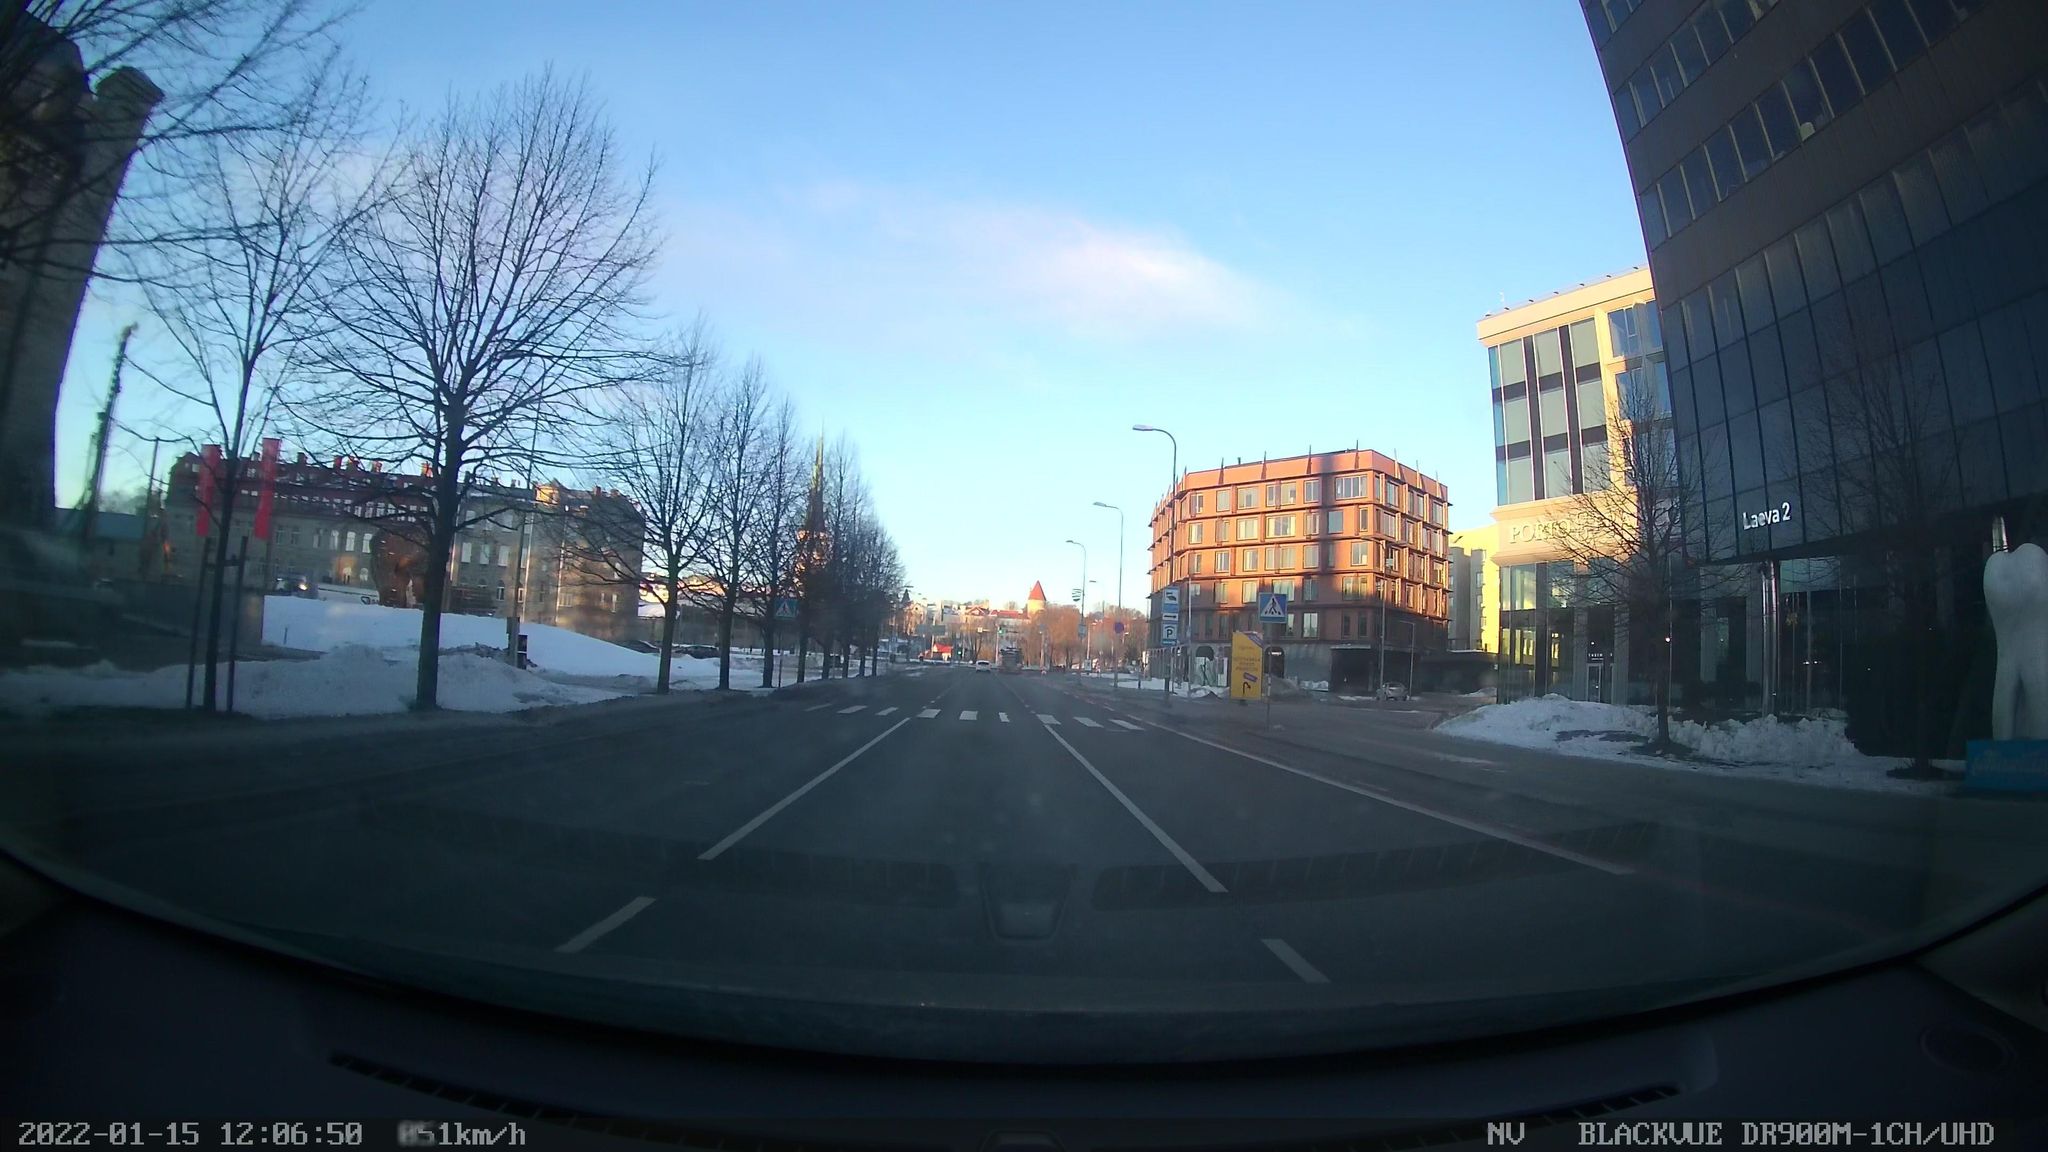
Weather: snowy
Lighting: dusk/dawn
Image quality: good
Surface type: driving surface
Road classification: trunk
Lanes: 3
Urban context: urban centre
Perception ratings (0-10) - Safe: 2.33, Lively: 7.13, Beautiful: 1.52, Boring: 6.05, Depressing: 1.4, Wealthy: 6.43